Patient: sex F, age 37
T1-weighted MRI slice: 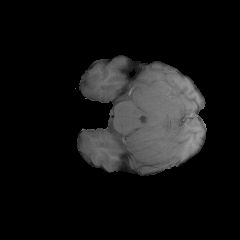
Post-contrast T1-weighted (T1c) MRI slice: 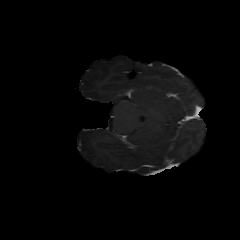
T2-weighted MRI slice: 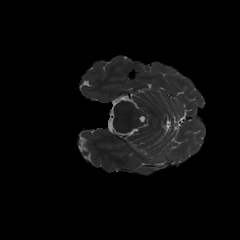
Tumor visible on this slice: no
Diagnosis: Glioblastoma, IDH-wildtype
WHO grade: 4